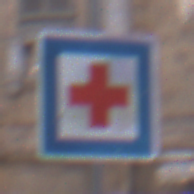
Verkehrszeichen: ErsteHilfe
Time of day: SunriseSunset
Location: Outdoor (Urban)
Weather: PartlyCloudy
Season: NotSpecified
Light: Natural